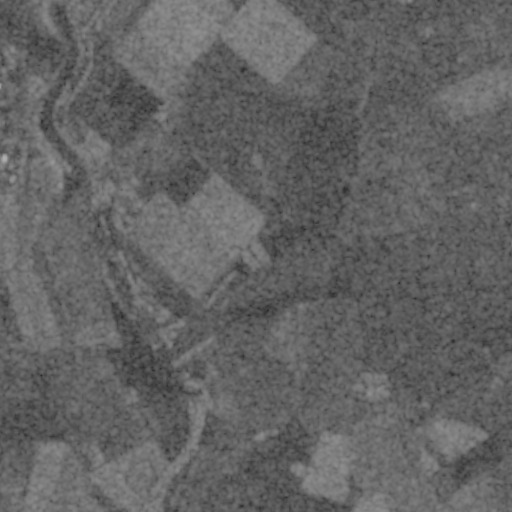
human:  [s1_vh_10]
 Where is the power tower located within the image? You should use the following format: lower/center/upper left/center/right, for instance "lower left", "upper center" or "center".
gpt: The power tower is located in the upper right of the image.
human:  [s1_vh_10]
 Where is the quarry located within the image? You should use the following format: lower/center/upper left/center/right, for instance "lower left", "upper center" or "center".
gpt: The quarry is located in the upper left of the image.
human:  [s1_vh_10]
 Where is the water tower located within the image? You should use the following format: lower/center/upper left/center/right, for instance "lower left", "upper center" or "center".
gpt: The water tower is located in the lower right of the image.
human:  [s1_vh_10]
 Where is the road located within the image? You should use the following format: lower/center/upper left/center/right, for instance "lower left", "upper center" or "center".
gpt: There is no road in the image.

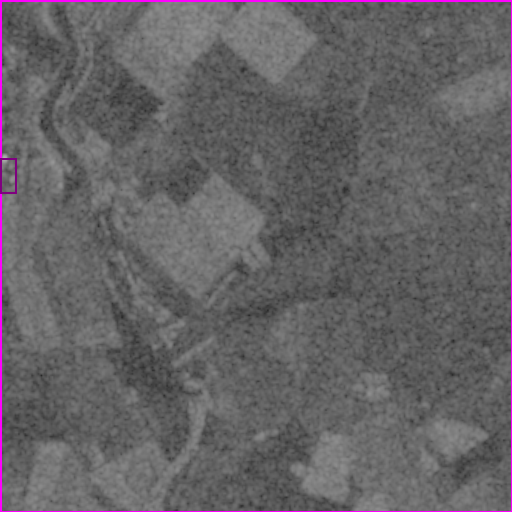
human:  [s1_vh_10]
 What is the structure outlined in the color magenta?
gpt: The structure outlined in magenta is a crop field.
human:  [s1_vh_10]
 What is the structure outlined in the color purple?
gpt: The structure outlined in purple is a quarry.
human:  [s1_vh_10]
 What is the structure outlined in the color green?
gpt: There is no green outline.